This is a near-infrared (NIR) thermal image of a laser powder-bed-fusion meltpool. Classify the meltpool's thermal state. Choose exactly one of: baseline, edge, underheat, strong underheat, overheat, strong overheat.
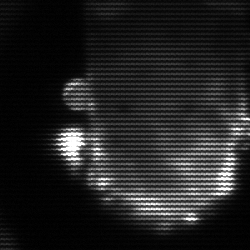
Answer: baseline